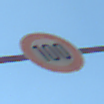
Verkehrszeichen: Geschwindigkeit100
Umgebung: Outdoor, Urban
Tageszeit: Midday
Wetter: Clear
Licht: Natural
Jahreszeit: NotSpecified
Kontrast: HighContrast